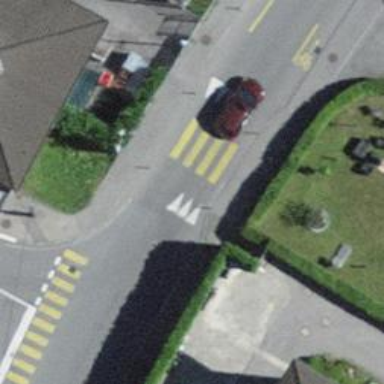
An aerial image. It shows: Zebra crossing with hump for traffic calming.